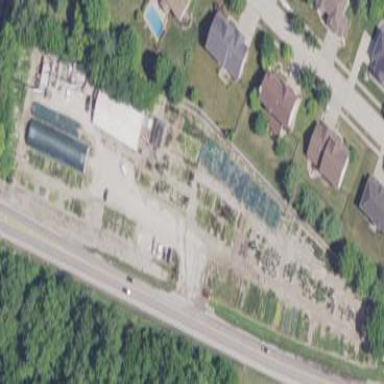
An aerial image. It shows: Garden center shop.